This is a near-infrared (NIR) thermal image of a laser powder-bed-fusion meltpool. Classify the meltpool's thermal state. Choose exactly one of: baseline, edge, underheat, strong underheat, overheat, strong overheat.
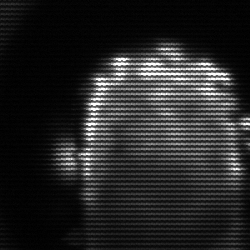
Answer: baseline